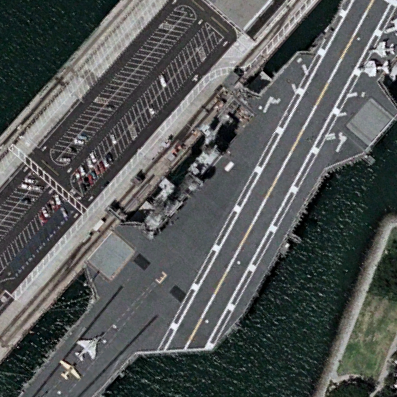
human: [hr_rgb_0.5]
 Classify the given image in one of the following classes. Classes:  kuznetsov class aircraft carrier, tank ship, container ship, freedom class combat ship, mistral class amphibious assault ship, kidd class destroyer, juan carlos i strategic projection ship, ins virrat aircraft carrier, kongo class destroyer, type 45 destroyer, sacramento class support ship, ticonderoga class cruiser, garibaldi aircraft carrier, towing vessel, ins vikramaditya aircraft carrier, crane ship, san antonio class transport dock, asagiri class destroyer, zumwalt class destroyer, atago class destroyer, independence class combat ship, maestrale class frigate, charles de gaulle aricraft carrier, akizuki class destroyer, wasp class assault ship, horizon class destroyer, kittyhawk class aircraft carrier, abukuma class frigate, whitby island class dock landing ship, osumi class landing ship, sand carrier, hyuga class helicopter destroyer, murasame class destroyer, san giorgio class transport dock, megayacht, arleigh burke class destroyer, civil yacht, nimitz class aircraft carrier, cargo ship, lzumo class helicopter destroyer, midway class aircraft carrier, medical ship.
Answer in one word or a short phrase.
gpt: Midway class aircraft carrier